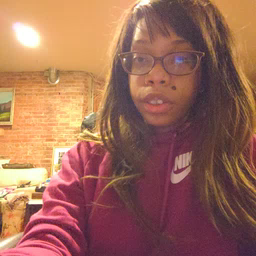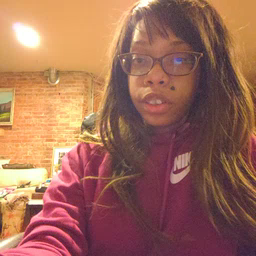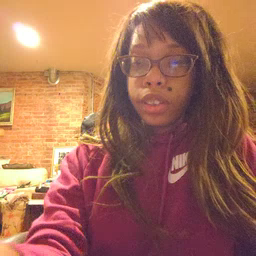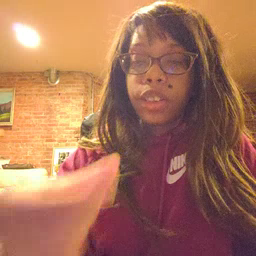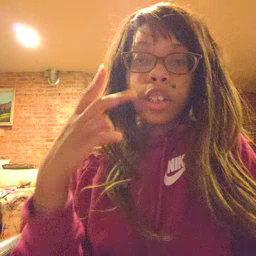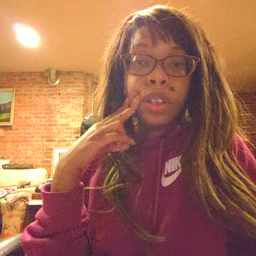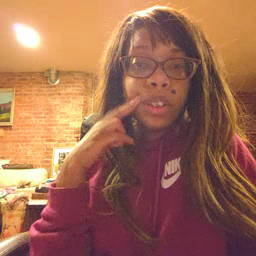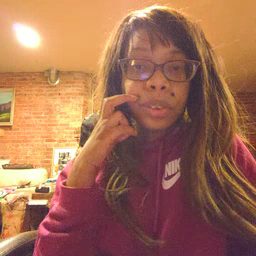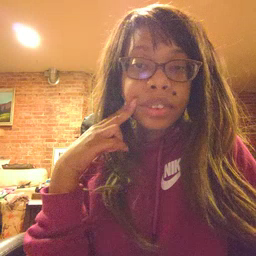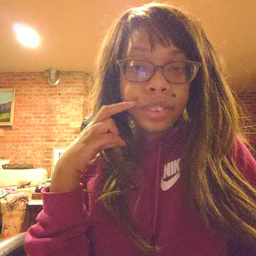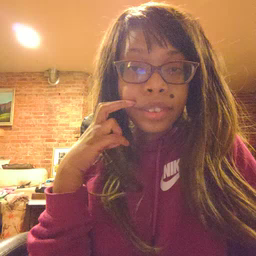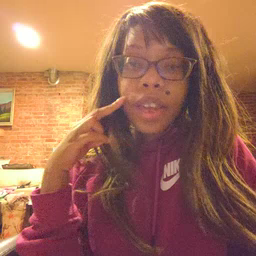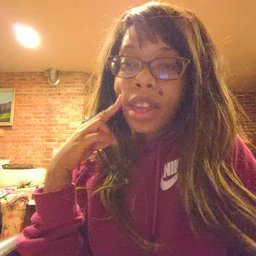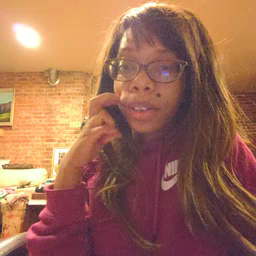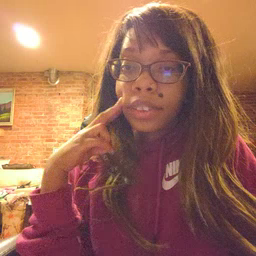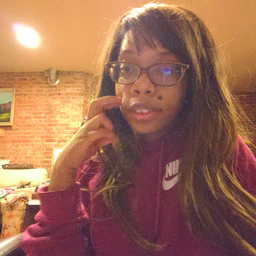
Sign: gum